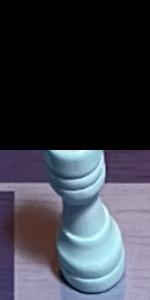
Label: Rook_White